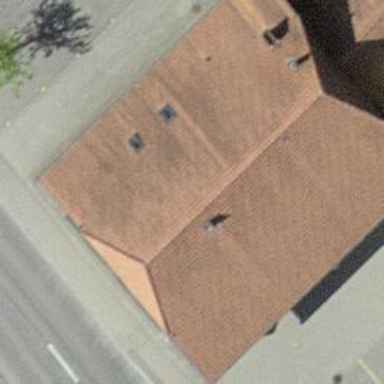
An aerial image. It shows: Building that houses restaurant.